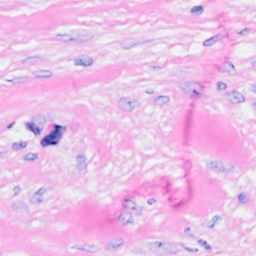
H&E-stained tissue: Breast